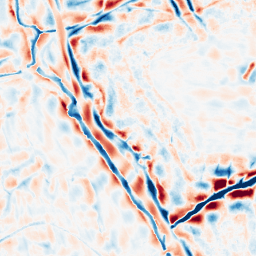
Category: wavelet
Decomposition family: wavelet_biorthogonal
Decomposition parameters: wavelet: bior3.5
level: 4
Upsampling method: linear_exact
Upsampling parameters: scale: 4
Upsampling scale: 4